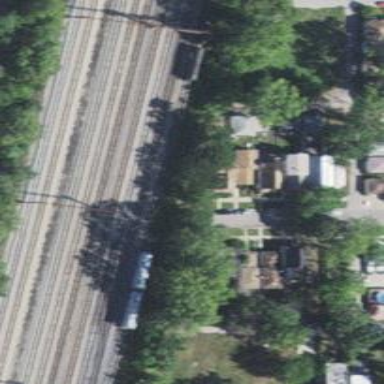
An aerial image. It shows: Rail spur service on embankment.